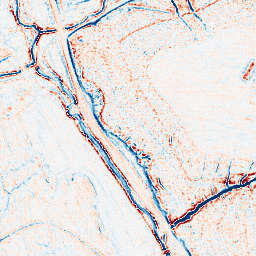
Category: edge_preserving
Decomposition family: anisotropic_diffusion
Decomposition parameters: iterations: 10
kappa: 100
gamma: 0.1
Upsampling method: sinc_blackman
Upsampling parameters: scale: 2
kernel_size: 4
Upsampling scale: 2